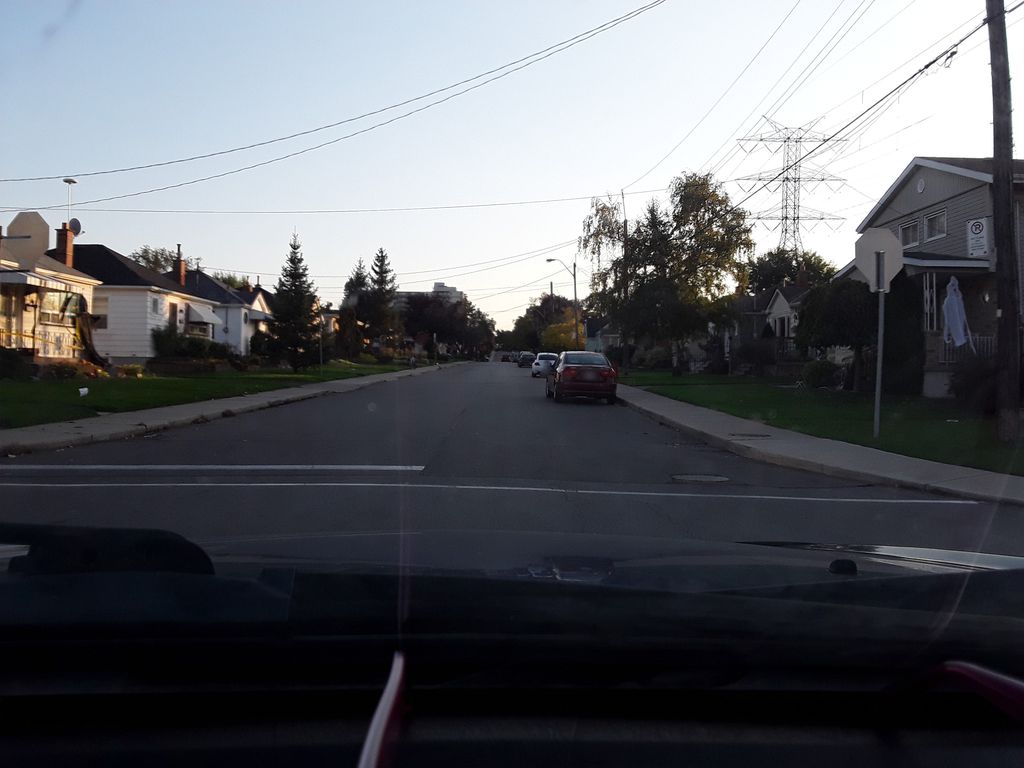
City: hamilton